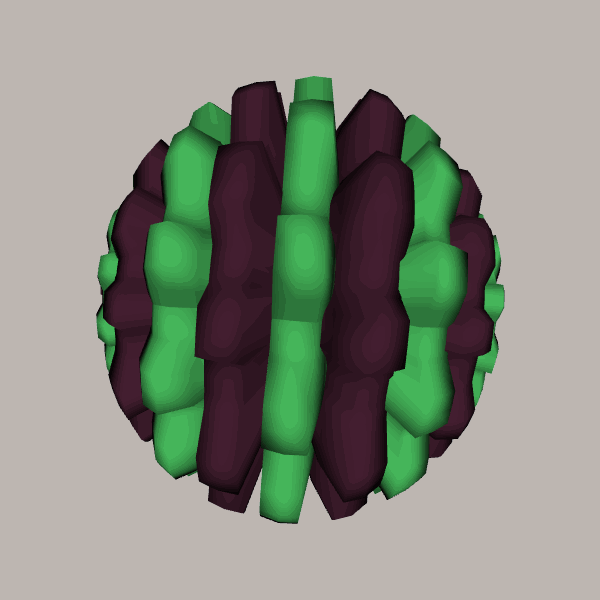
Background: light